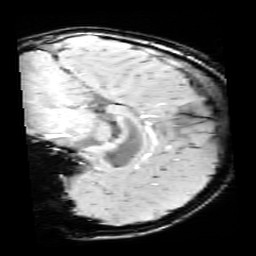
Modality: SWI
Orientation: sagittal
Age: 10
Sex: male
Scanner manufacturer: siemens
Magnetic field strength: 3 T
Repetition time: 0.027 s
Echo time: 0.02 s